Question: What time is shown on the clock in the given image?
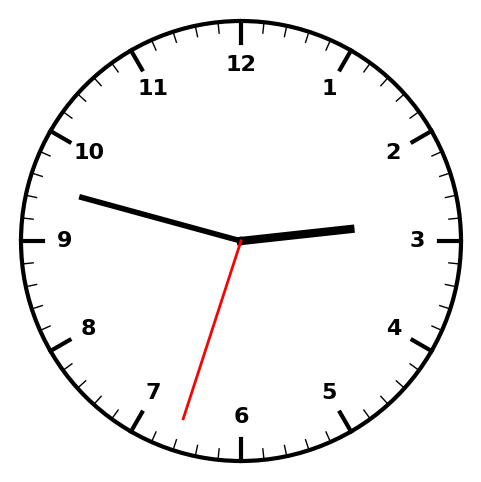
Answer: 02:47:33